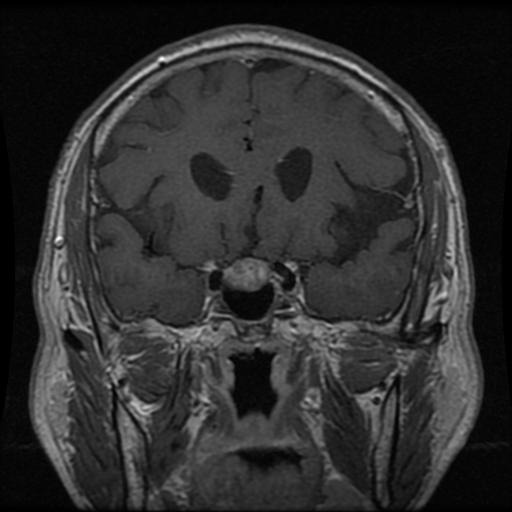
Label: pituitary